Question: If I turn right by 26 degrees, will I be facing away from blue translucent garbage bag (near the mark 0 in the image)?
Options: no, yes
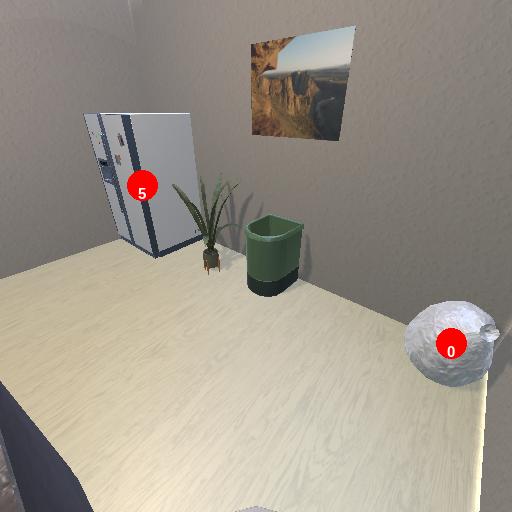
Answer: no